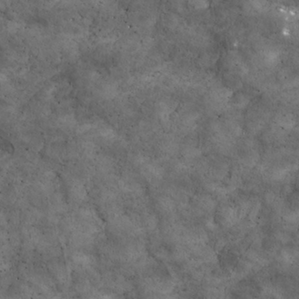
Label: non_frost